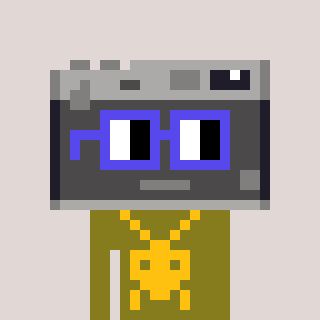
a pixel art character with square blue glasses, a camera-shaped head and a gunk-colored body on a warm background